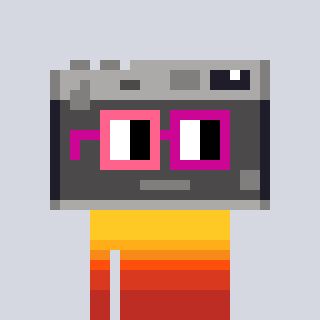
a pixel art character with square pink and red glasses, a camera-shaped head and a grayscale-colored body on a cool background